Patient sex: M
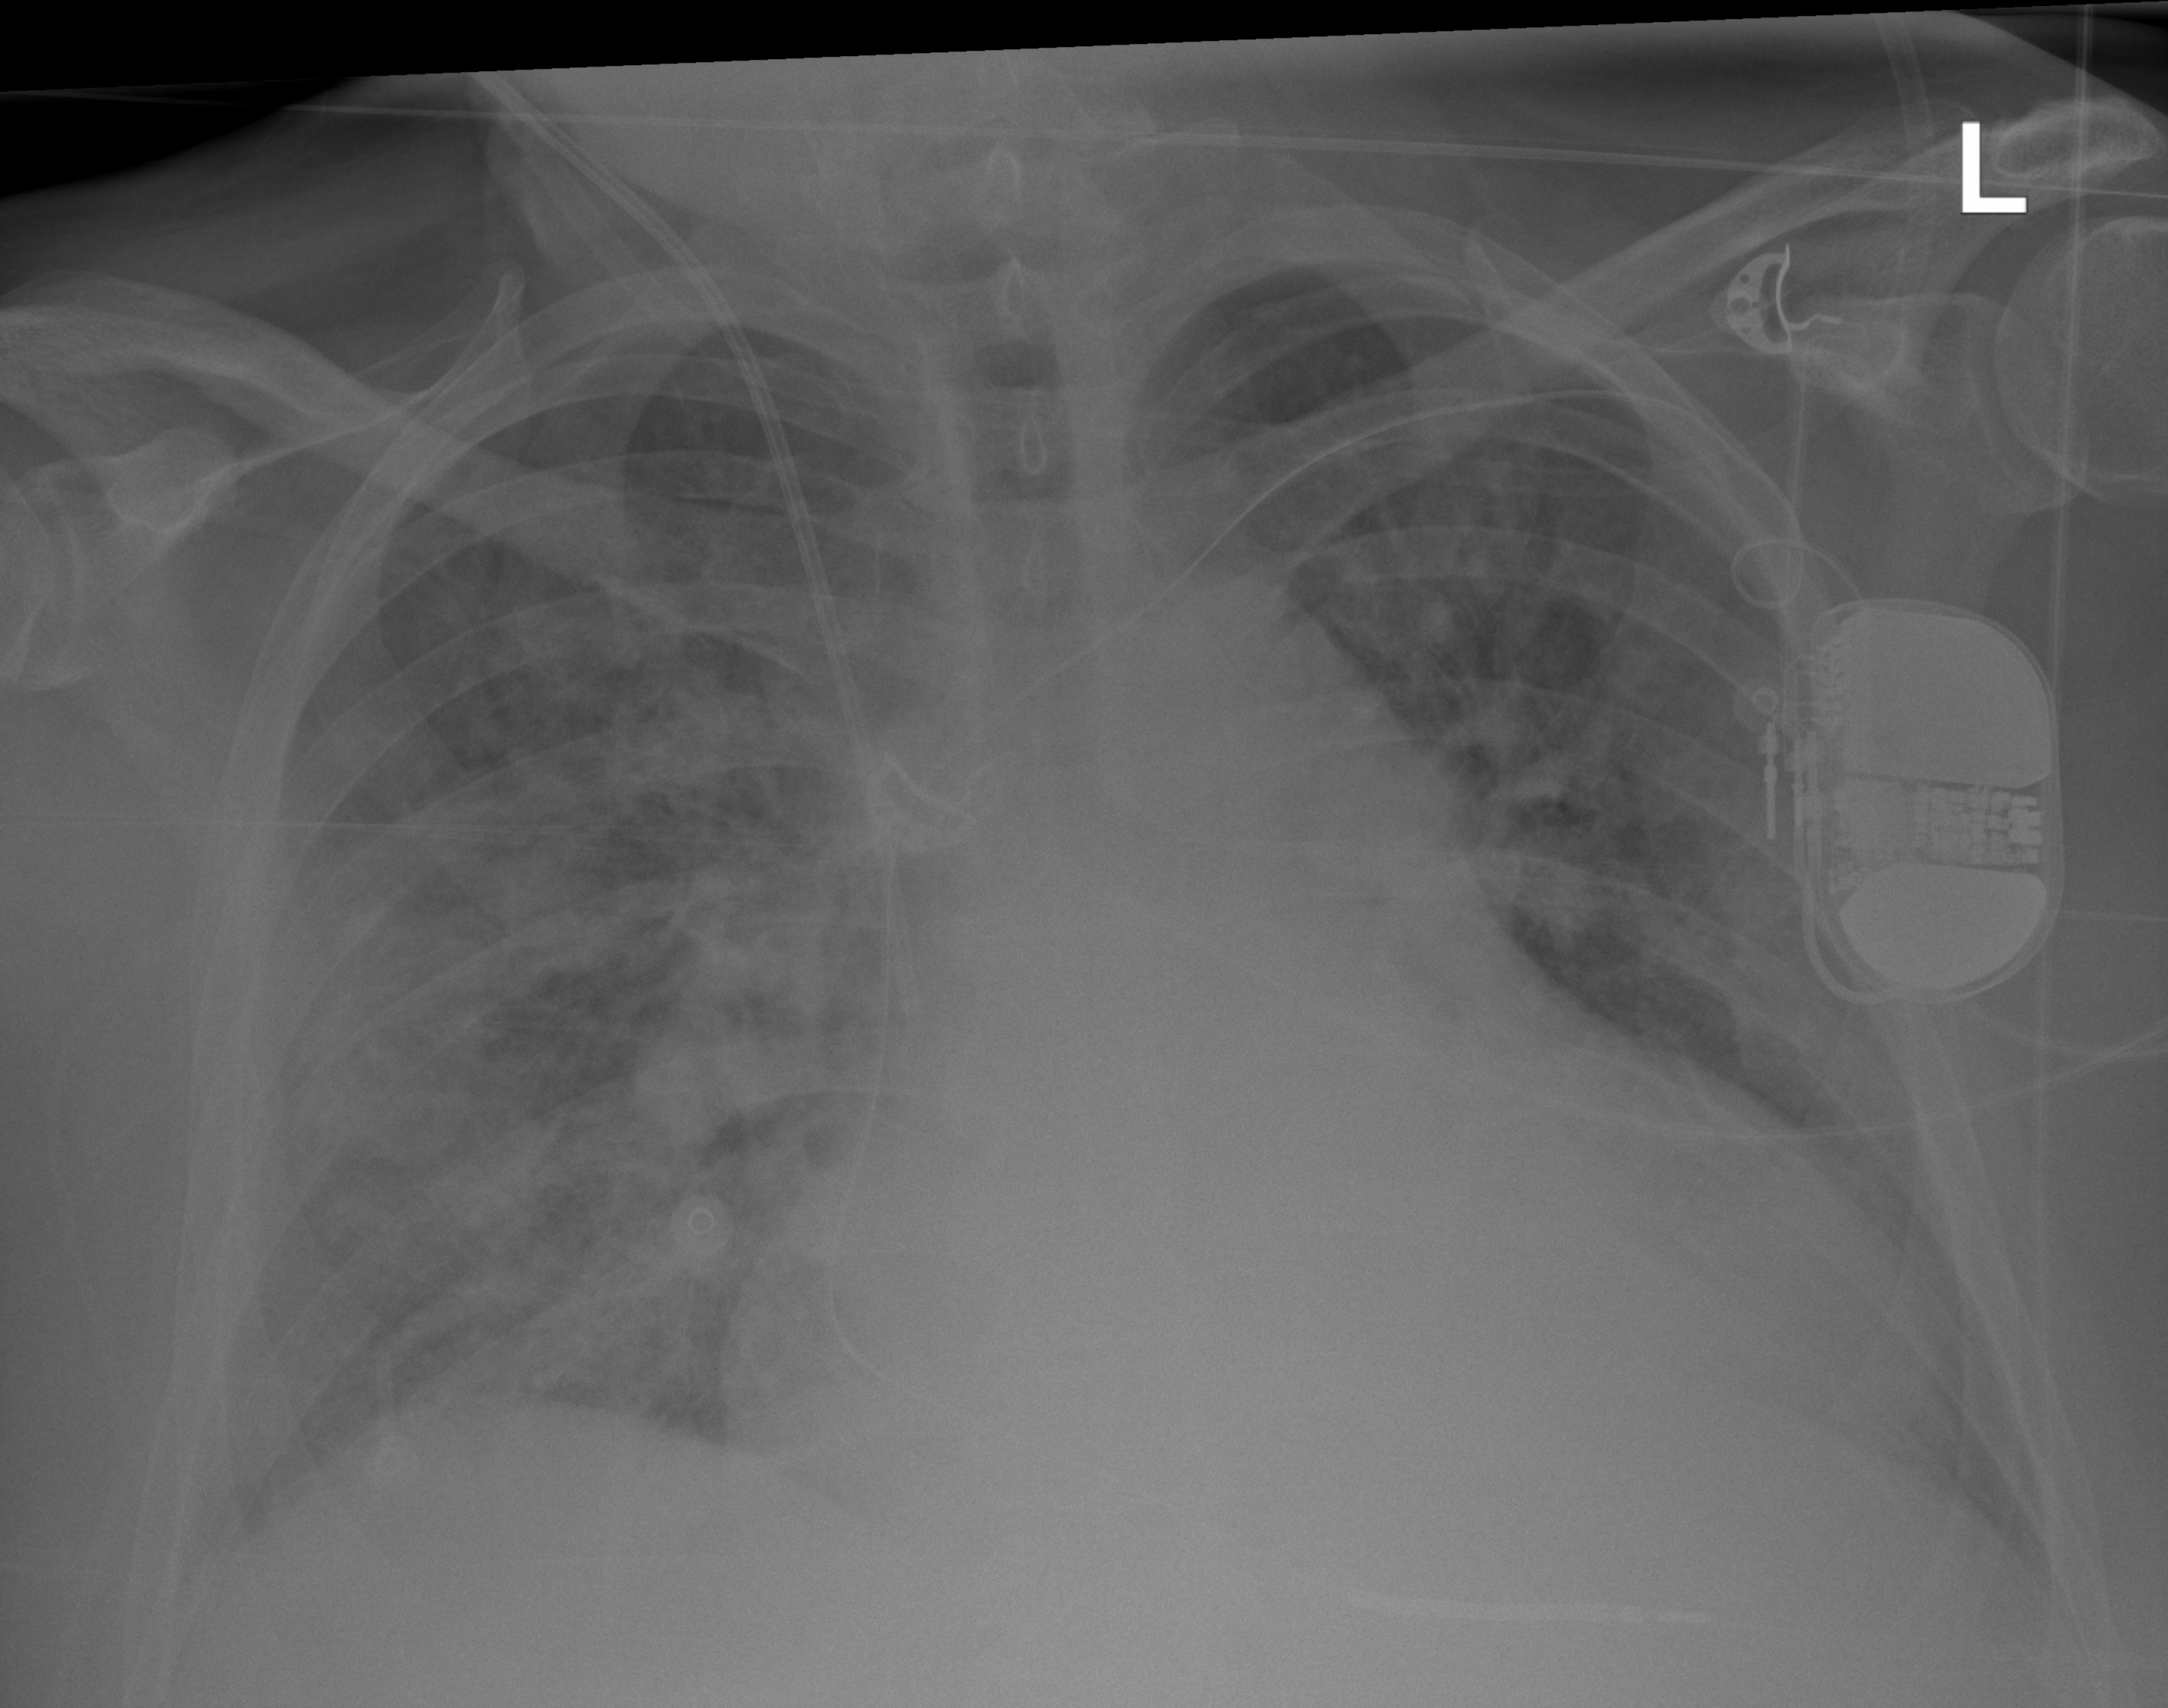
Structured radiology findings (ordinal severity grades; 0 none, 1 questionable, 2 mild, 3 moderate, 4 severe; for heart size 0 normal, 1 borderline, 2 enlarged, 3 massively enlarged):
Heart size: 2
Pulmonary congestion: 3
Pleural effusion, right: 2
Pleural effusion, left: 1
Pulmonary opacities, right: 3
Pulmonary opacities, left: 2
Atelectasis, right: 3
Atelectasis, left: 3